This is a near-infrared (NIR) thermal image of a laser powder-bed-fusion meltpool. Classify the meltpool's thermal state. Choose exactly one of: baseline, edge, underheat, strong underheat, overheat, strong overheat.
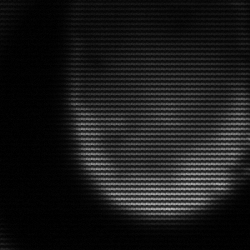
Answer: edge